Question: Basically, what I want to do is understand how to calculate the values along a 'curve' as represented here in the photoshop curves box:

So, given N points with x between 0 and 1 and y between 0 and 1 - we'll create a curve that passes through all these points. Given this curve, I'd like to be able to calculate all values of the curve for any given X.
In other words, I'd like to modify values of color just like the curves box does, but programmatically.
I've read that these are "catmull-rom splines" -- but all I see is a function that relies upon a parametric T -- I want to be able to look up for values of x. I'd like to do this in C if possible
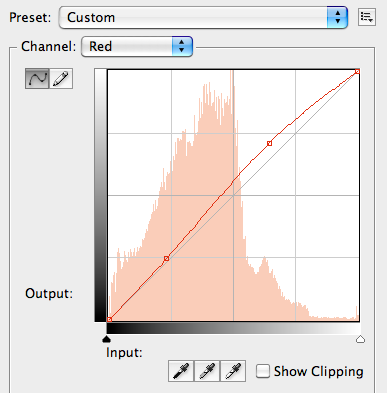
Answer: A is used because it's a kind of spline that represents a curve in which you can add control points and refine the curve itself (that is what you do on Photoshop when you click to add a new point), with the particularity to have the curve pass by every control point you specify.
In any case you just need a function that taken a value (float in 0..1 or int in 0..255 or whatever color space you have) will produce another one.
'''
float fun(float x) {
y = /* something */
return y;
}
'''
This can be done with whatever kind of function of course. The most basic one is the default one that is an identity function
'''
float fun(float x) {
y = x;
return y;
}
'''
Any other function can be calculated with curves and it will be ok but more complex to develop, I'd suggest you to start from simple examples like a Bezier curve. In any case the 't' parameter is used because these are parametric curves, you need to understand some of the mathematical background of curves before digging into development, take a look <URL>.